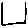
Label: square